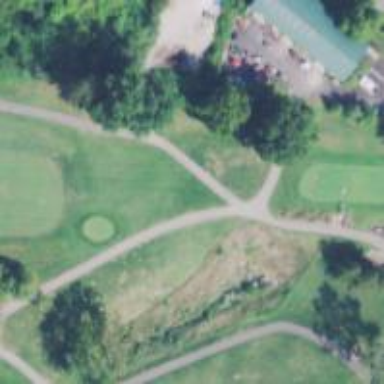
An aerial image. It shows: Pathway for golfing.